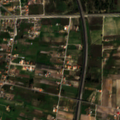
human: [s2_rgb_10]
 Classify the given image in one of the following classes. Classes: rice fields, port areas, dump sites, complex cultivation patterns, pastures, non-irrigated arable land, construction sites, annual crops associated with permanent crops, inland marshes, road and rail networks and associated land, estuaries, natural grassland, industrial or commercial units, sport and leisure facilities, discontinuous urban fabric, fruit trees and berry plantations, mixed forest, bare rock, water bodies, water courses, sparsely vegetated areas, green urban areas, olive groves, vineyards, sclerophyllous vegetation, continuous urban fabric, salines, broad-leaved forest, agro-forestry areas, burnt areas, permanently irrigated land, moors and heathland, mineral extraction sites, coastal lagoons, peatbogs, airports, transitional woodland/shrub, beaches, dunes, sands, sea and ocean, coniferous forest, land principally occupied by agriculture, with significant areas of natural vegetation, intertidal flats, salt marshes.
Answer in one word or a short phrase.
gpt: vineyards, complex cultivation patterns, agro-forestry areas, broad-leaved forest